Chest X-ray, PA view. Patient: 46 years old, sex M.
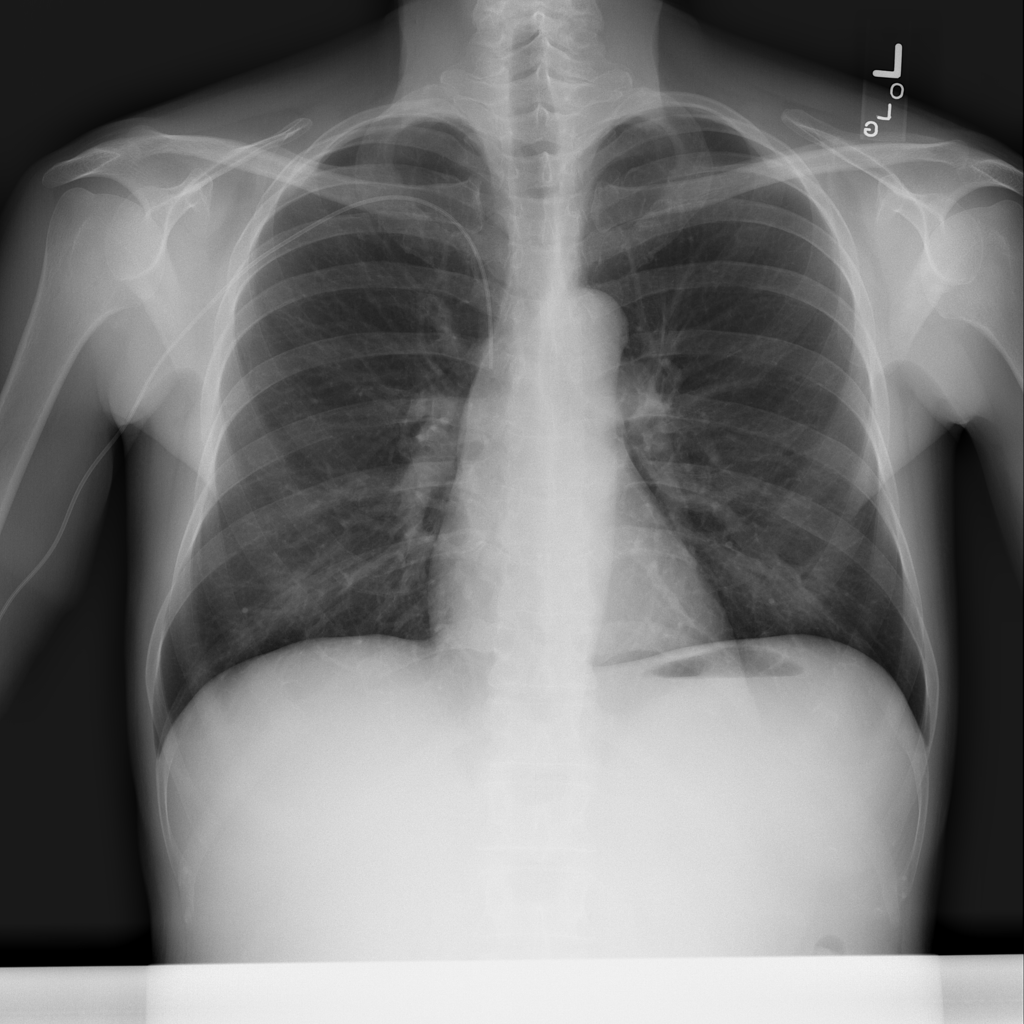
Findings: No Finding